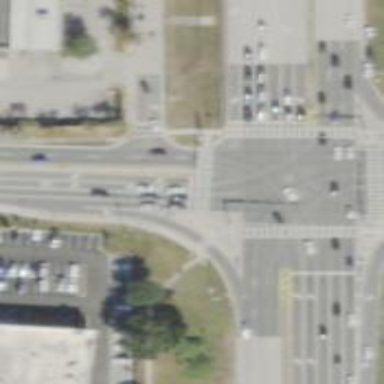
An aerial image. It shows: Uncontrolled crossing on footway with marked lines.